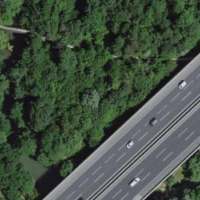
EUNIS habitat code: 57
Species observed at this site:
Scilla bifolia